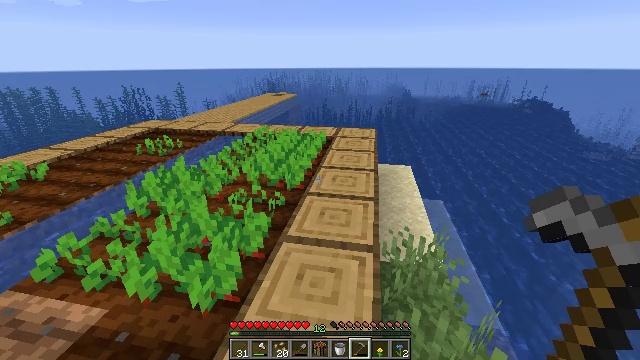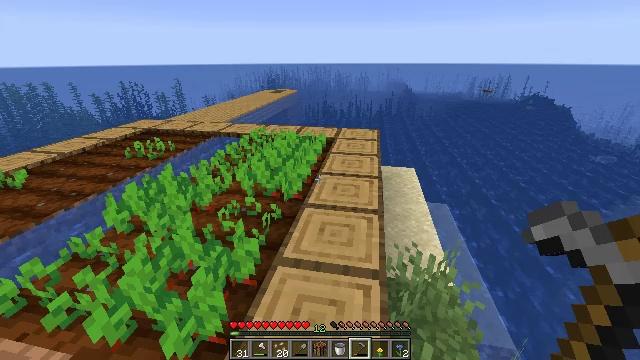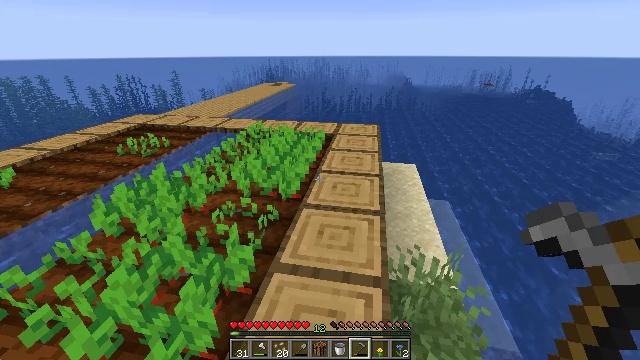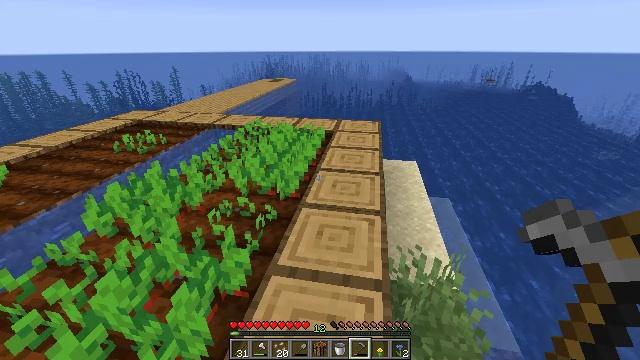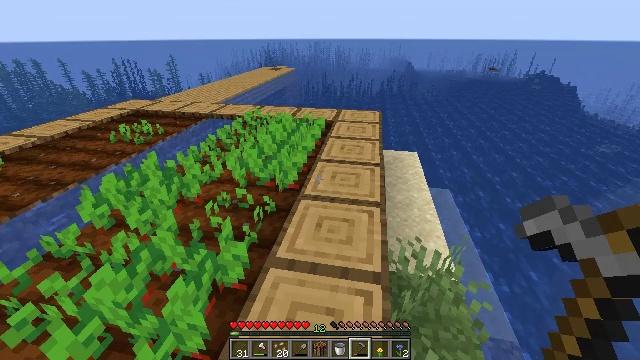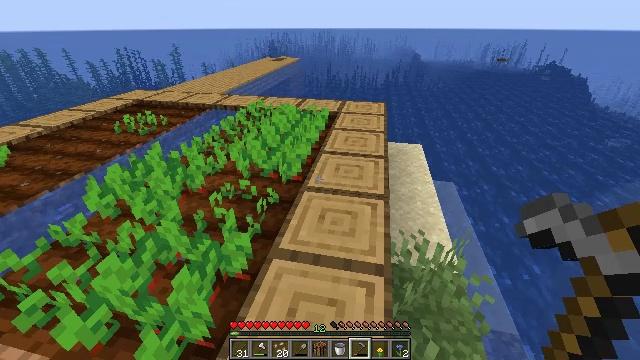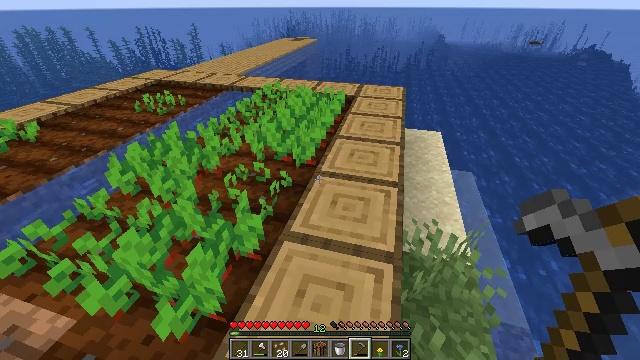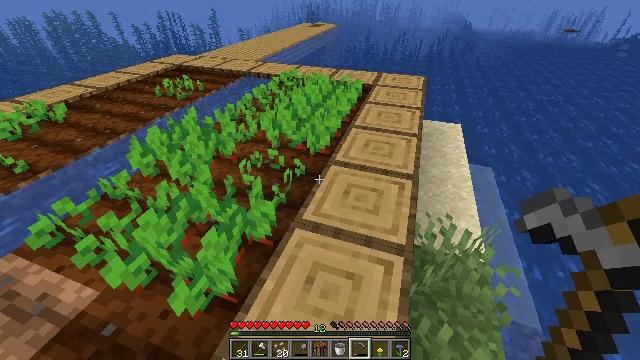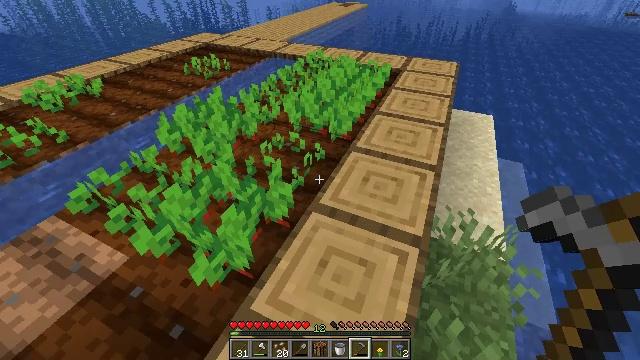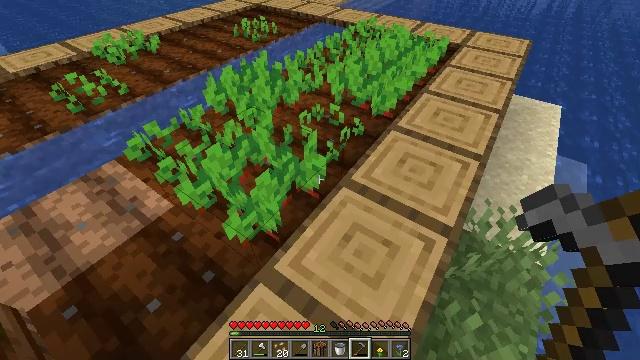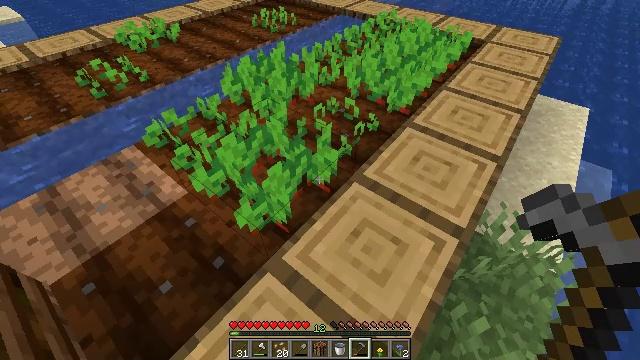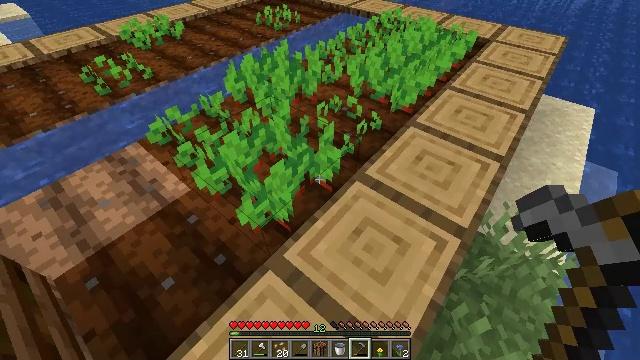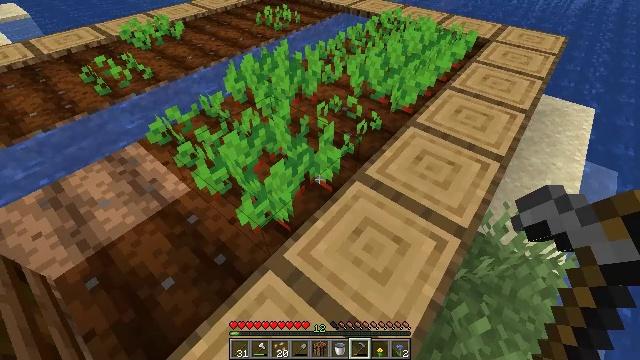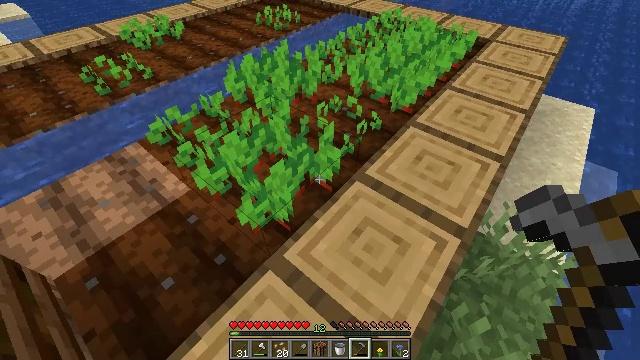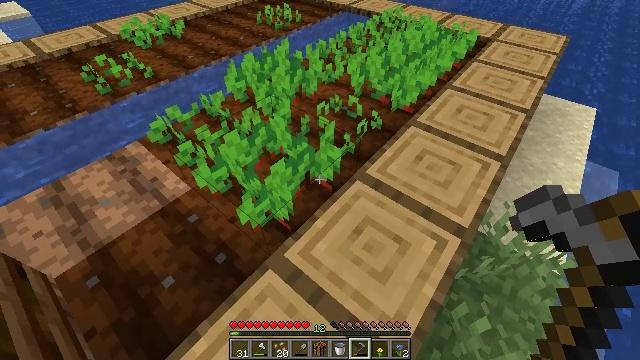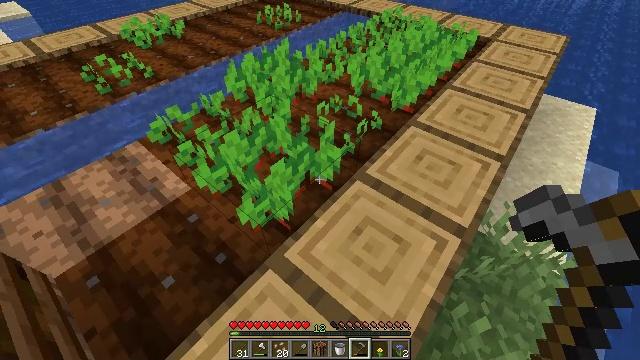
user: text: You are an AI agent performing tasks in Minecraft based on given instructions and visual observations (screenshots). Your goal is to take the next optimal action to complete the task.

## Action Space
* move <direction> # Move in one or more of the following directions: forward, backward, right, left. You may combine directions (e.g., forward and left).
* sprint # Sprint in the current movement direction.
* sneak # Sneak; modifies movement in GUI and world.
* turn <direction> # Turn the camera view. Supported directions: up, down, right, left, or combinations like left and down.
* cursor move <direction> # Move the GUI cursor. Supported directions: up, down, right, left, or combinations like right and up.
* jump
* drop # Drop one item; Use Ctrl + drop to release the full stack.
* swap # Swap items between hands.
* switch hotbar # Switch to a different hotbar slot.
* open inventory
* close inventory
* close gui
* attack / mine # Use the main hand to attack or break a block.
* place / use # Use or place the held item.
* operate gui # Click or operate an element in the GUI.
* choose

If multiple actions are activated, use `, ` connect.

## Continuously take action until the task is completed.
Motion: motion action
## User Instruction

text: Mine beetroots from the garden.
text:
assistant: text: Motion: move forward
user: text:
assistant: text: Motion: turn down
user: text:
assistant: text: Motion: no_op
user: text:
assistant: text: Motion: turn down
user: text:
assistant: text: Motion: turn down
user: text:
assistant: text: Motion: turn left and down
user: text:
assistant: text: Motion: turn left and down
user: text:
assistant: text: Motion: turn left and down
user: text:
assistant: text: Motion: turn left and down
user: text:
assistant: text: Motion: turn left and down
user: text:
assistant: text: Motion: no_op
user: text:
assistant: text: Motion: no_op
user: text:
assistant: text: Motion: no_op
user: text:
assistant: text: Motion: no_op
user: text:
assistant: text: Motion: no_op
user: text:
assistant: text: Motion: attack / mine
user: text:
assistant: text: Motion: attack / mine
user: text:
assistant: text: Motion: no_op
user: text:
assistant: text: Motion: no_op
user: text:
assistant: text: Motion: no_op
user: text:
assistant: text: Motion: no_op
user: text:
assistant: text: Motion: no_op
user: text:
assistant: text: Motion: no_op
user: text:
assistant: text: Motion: no_op
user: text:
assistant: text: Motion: no_op
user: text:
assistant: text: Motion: no_op
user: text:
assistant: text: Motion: no_op
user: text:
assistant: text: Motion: move forward, turn right
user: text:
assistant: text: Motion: move forward, turn right
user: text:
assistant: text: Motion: move forward, turn right